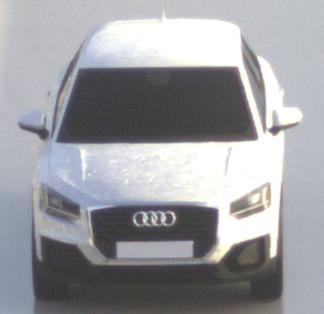
Make: Audi
Model: Q2
Model produced from: 2016
Model produced until: 2020
Doors: 5
Color: white
Road condition: wet road
Daytime: morning or afternoon
Contrast: medium contrast